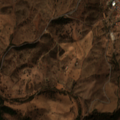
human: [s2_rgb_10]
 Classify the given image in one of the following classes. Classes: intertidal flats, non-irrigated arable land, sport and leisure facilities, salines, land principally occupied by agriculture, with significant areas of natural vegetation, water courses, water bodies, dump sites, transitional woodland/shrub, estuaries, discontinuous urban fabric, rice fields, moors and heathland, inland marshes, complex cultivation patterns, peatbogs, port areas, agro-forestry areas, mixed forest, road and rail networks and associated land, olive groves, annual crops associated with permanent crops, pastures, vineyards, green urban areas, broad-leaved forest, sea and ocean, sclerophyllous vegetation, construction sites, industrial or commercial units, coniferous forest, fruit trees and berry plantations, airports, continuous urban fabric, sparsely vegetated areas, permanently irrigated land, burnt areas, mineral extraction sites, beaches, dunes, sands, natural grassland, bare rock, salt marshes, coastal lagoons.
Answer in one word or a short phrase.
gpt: complex cultivation patterns, land principally occupied by agriculture, with significant areas of natural vegetation, agro-forestry areas, transitional woodland/shrub